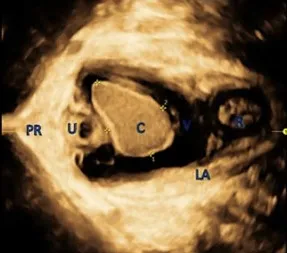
3D PFUS - axial plane from patient #3; U=urethra, LA=levator ani, V=vagina, R=rectum, C=cyst, PR=pubic rami.
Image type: radiology (ultrasound)